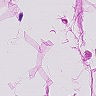
Metastatic tissue present: no